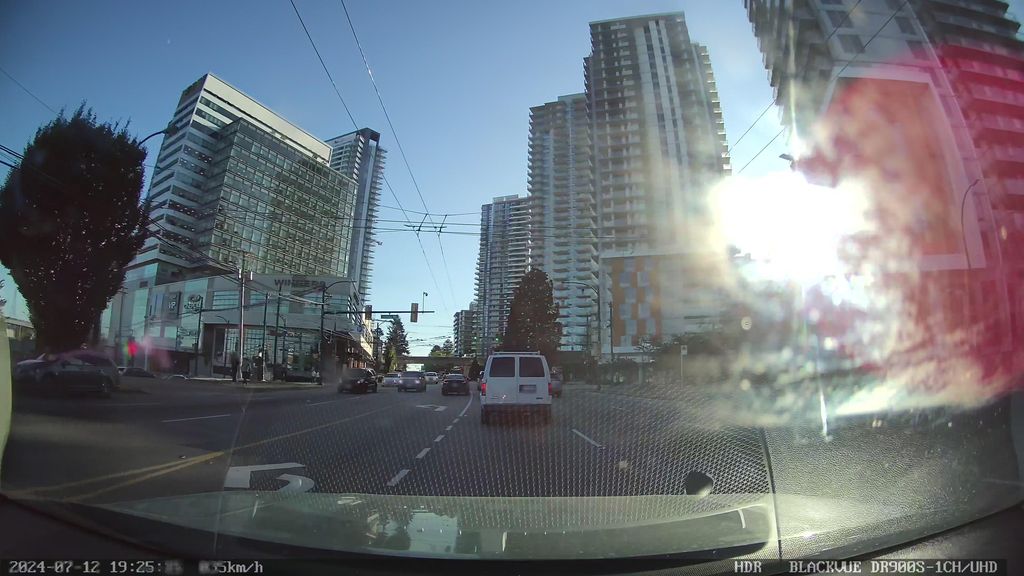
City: vancouver